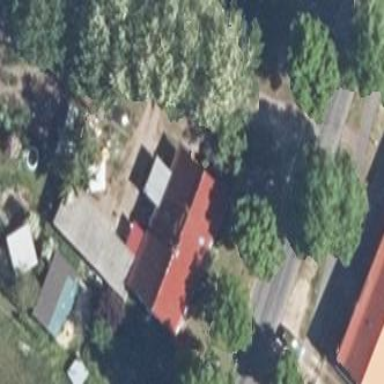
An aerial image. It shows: Detached house with gabled roof made of red roof tiles.